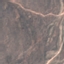
Label: HerbaceousVegetation